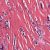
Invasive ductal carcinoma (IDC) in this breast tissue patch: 1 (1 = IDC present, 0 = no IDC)